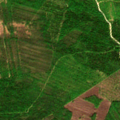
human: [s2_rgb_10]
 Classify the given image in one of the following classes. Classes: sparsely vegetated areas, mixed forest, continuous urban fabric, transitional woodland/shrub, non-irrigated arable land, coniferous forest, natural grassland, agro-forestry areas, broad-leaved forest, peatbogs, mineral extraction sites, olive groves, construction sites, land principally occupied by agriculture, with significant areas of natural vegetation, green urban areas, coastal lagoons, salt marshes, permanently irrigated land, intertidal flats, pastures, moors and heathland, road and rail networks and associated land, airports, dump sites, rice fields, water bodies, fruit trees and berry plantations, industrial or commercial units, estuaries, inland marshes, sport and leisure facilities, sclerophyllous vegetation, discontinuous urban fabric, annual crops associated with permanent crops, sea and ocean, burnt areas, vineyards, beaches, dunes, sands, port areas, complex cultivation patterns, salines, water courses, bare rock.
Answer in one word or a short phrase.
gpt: mixed forest, transitional woodland/shrub